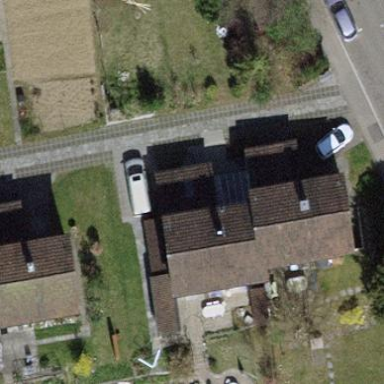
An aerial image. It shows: Building with tiled roof.